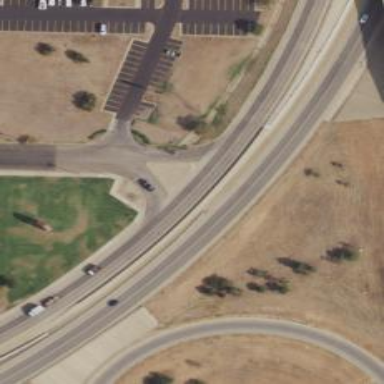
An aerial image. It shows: Secondary link road.